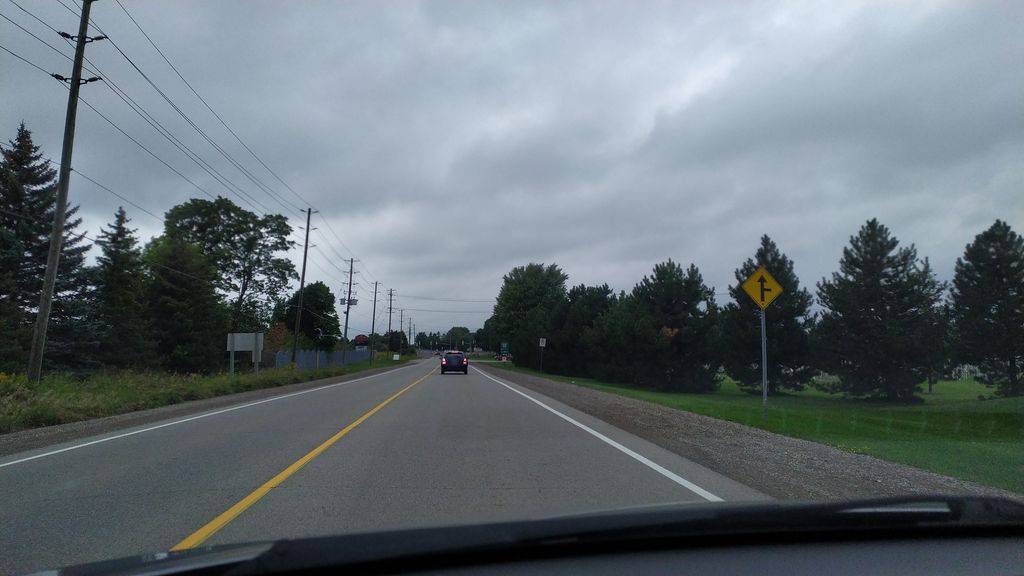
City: kitchener-waterloo